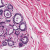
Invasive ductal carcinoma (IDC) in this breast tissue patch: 0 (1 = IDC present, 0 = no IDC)